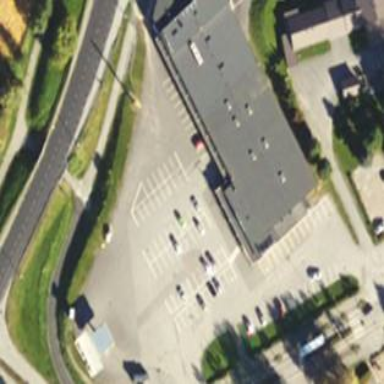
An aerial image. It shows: Parking area with surface.